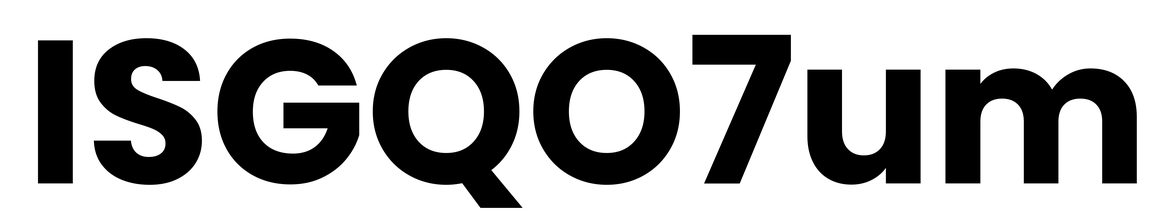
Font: Poppins-Bold